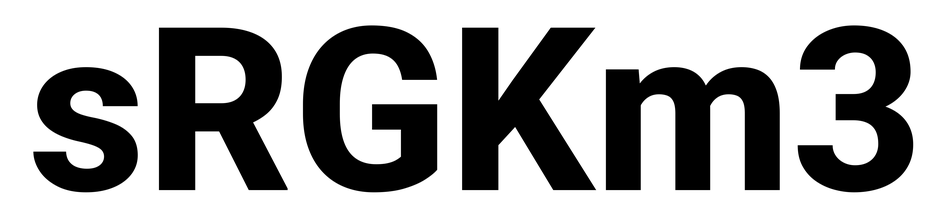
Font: Roboto_ExtraBold